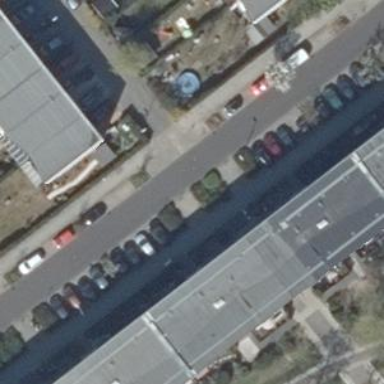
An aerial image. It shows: Footway tunnel passing through building.